Interaction volume radius: 10 \u00c5
Interaction volume height: 15 \u00c5
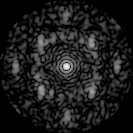
Disorder parameter: 0.569